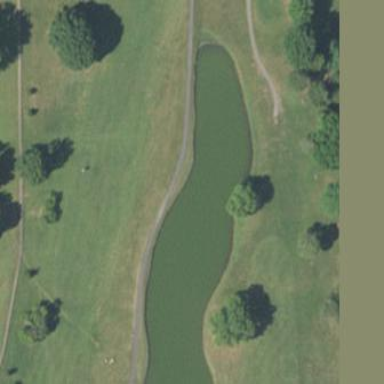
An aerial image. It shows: Water hazard in golf course. The hazard is natural water feature.